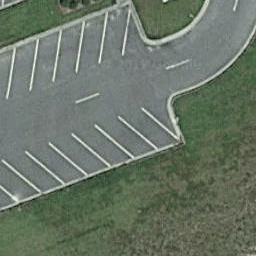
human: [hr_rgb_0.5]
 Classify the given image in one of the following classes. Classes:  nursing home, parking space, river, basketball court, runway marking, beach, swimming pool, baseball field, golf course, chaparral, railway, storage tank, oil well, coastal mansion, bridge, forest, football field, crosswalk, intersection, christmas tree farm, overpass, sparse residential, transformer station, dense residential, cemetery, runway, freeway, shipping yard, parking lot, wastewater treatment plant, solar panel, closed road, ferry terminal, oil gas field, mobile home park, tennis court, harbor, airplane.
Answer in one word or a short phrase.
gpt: parking space